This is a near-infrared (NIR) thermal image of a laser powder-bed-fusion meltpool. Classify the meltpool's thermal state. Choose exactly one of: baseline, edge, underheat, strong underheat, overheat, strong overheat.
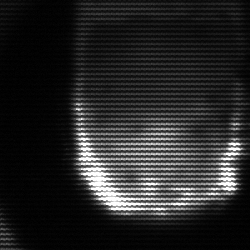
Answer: baseline